Field crop: maize
Growth stage: 1
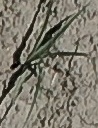
Species: sorghum